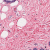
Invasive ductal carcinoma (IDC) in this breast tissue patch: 0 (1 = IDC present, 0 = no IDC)